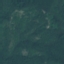
Label: Forest